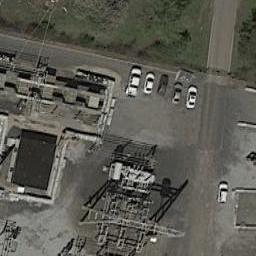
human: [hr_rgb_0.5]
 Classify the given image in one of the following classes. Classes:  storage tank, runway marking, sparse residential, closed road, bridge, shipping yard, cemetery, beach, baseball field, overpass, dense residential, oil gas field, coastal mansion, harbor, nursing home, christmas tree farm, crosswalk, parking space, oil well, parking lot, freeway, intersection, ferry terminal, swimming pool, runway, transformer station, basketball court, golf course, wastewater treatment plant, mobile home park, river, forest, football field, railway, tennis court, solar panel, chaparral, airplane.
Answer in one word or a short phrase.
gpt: transformer station